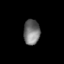
Tissue: lung
Cell type: Epithelial cells
Senescence score: 0.1479
Nuclear area (px): 400
Mean DAPI intensity: 116.622